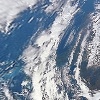
Label: cloud